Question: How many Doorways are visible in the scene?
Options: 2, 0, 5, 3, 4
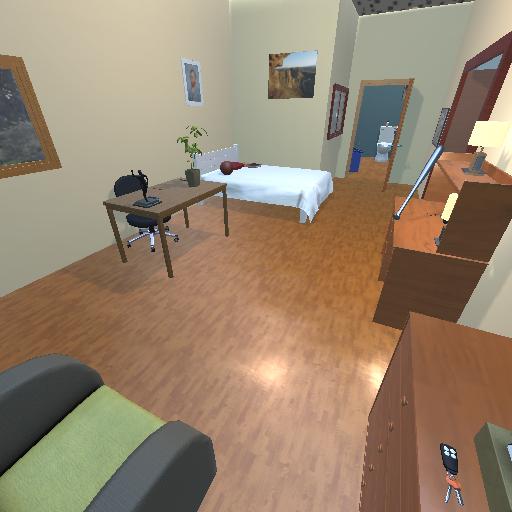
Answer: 2